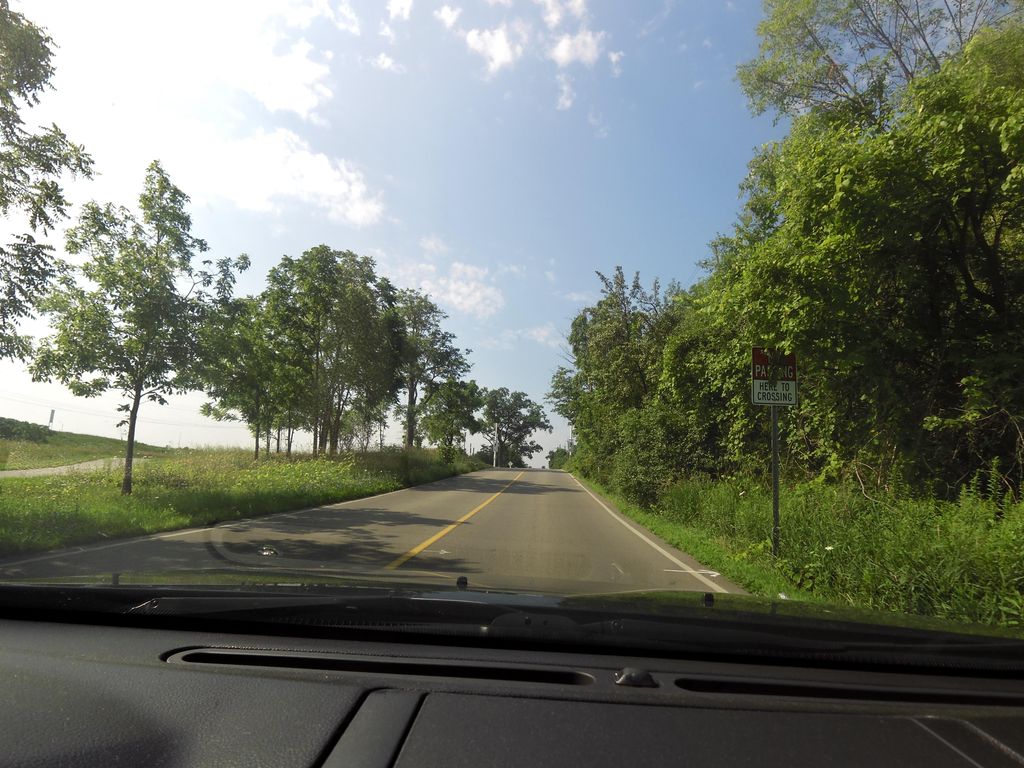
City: hamilton